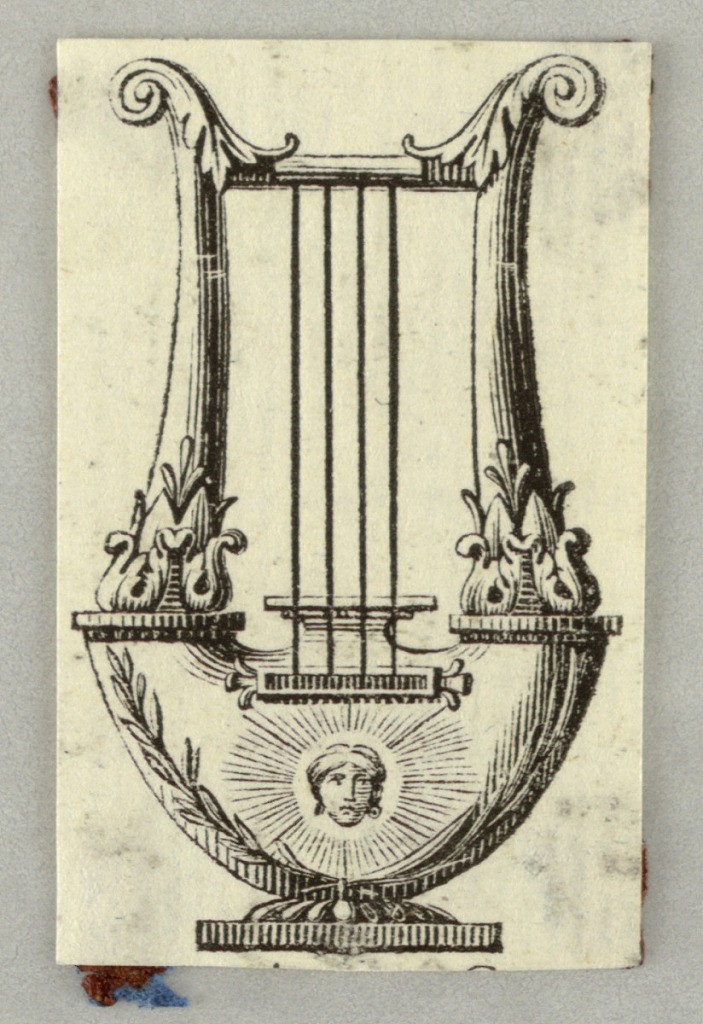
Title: Wood Engraving. Vignette.
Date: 1800–1830
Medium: Engraving and etching
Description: A lyre showing a girl's head in a glory of rays, at the bottom.